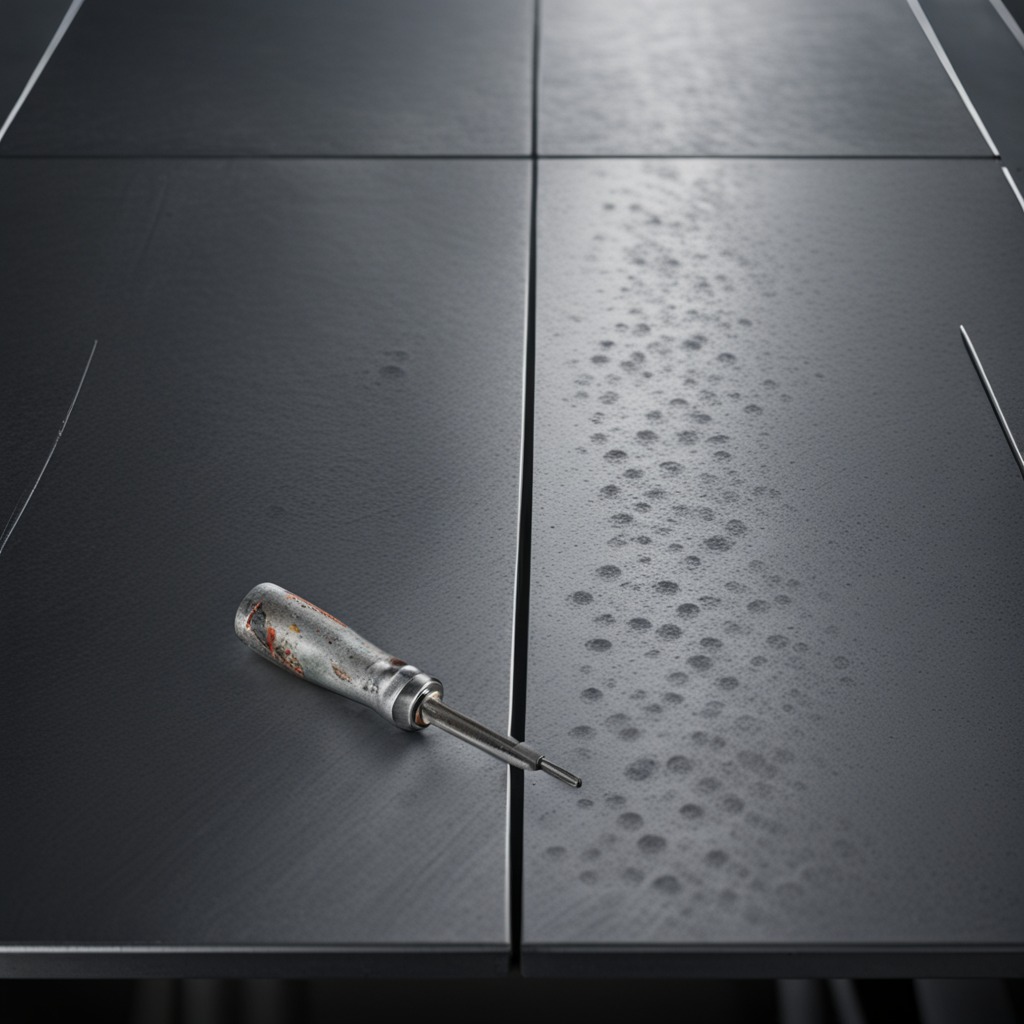
A screwdriver is lying on a cold steel table in a mining workshop.